Field crop: tomato
Growth stage: 2
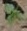
Species: solanum